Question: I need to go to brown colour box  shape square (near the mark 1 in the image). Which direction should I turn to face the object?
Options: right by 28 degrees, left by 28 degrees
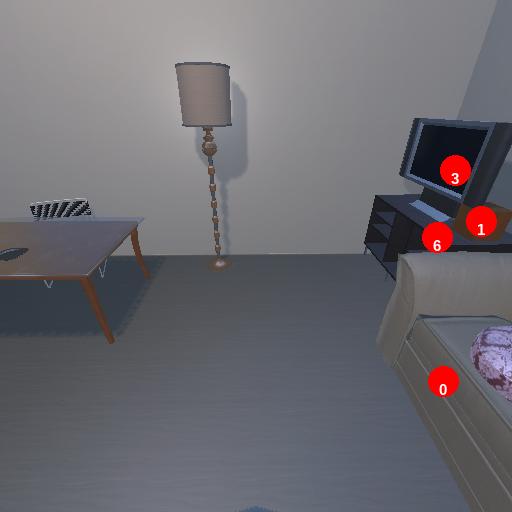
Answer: right by 28 degrees